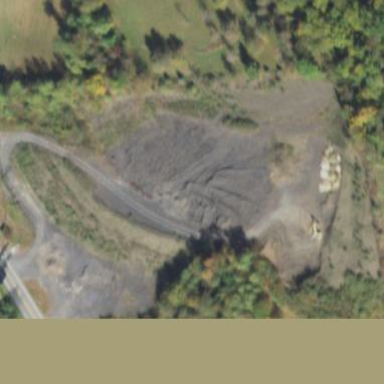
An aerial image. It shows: Quarry area.